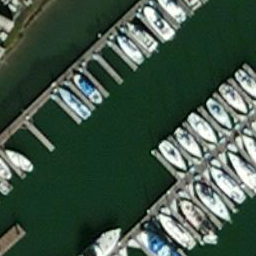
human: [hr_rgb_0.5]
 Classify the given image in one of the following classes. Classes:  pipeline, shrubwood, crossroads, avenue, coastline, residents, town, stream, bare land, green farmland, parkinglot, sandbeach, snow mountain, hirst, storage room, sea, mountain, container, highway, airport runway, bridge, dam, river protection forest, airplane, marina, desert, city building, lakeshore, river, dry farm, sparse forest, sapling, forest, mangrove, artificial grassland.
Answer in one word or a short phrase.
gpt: marina